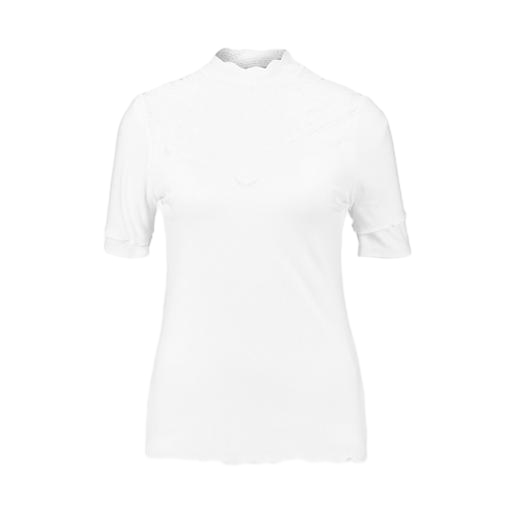
white high-neck lace-panel, white plus size mock-neck top only macy, short-sleeve top only macy, white background